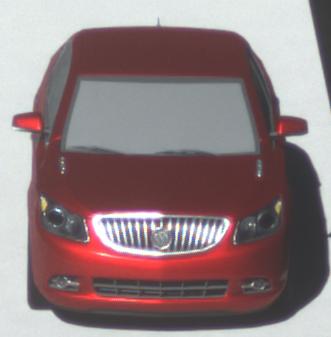
Make: Buick
Model: LaCrosse
Detailed model: Gen. 2
Model produced from: 2009
Model produced until: 2016
Doors: 4
Color: red
Road condition: dry road
Daytime: morning or afternoon
Contrast: high contrast